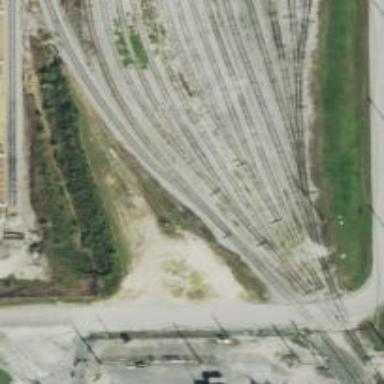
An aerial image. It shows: Railway yard in service.